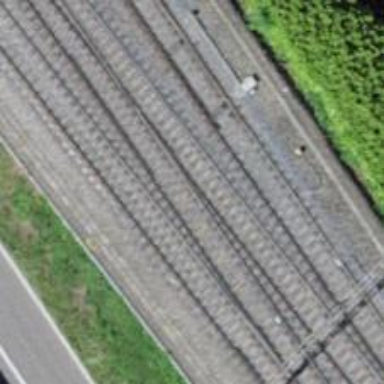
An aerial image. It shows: Railway switch.